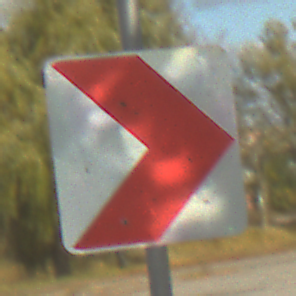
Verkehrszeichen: RichtungstafelnInKurvenKleinLinks
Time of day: MorningAfternoon
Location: Outdoor (RoadRail)
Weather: PartlyCloudy
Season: NotSpecified
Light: Natural